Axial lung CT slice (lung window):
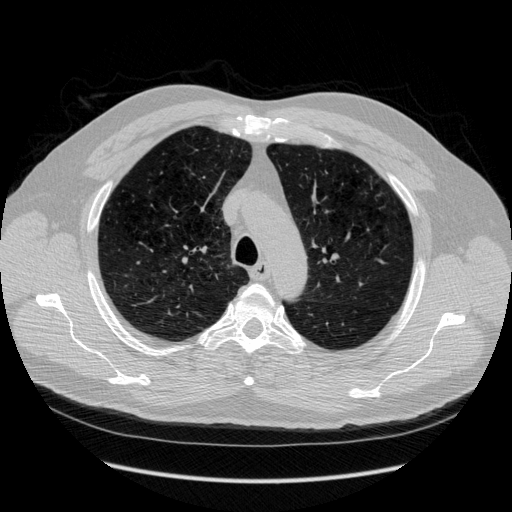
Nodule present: no